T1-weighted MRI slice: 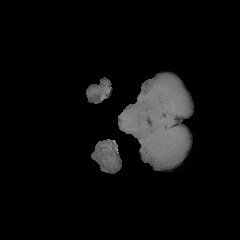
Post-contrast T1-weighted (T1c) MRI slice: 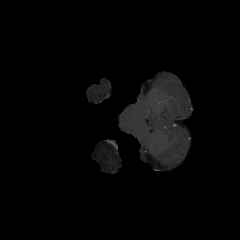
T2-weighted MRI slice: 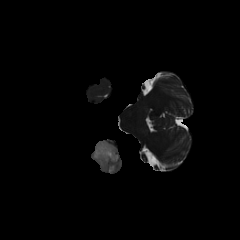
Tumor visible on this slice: yes